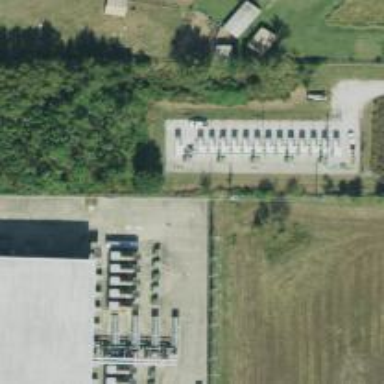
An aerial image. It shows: Generator for power supply.